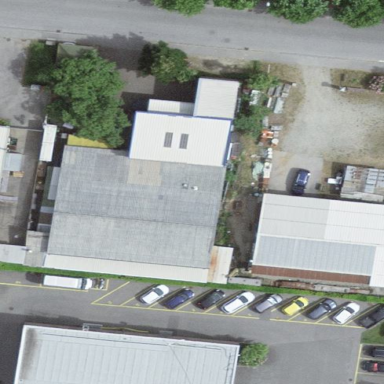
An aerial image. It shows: Industrial building.